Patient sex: M
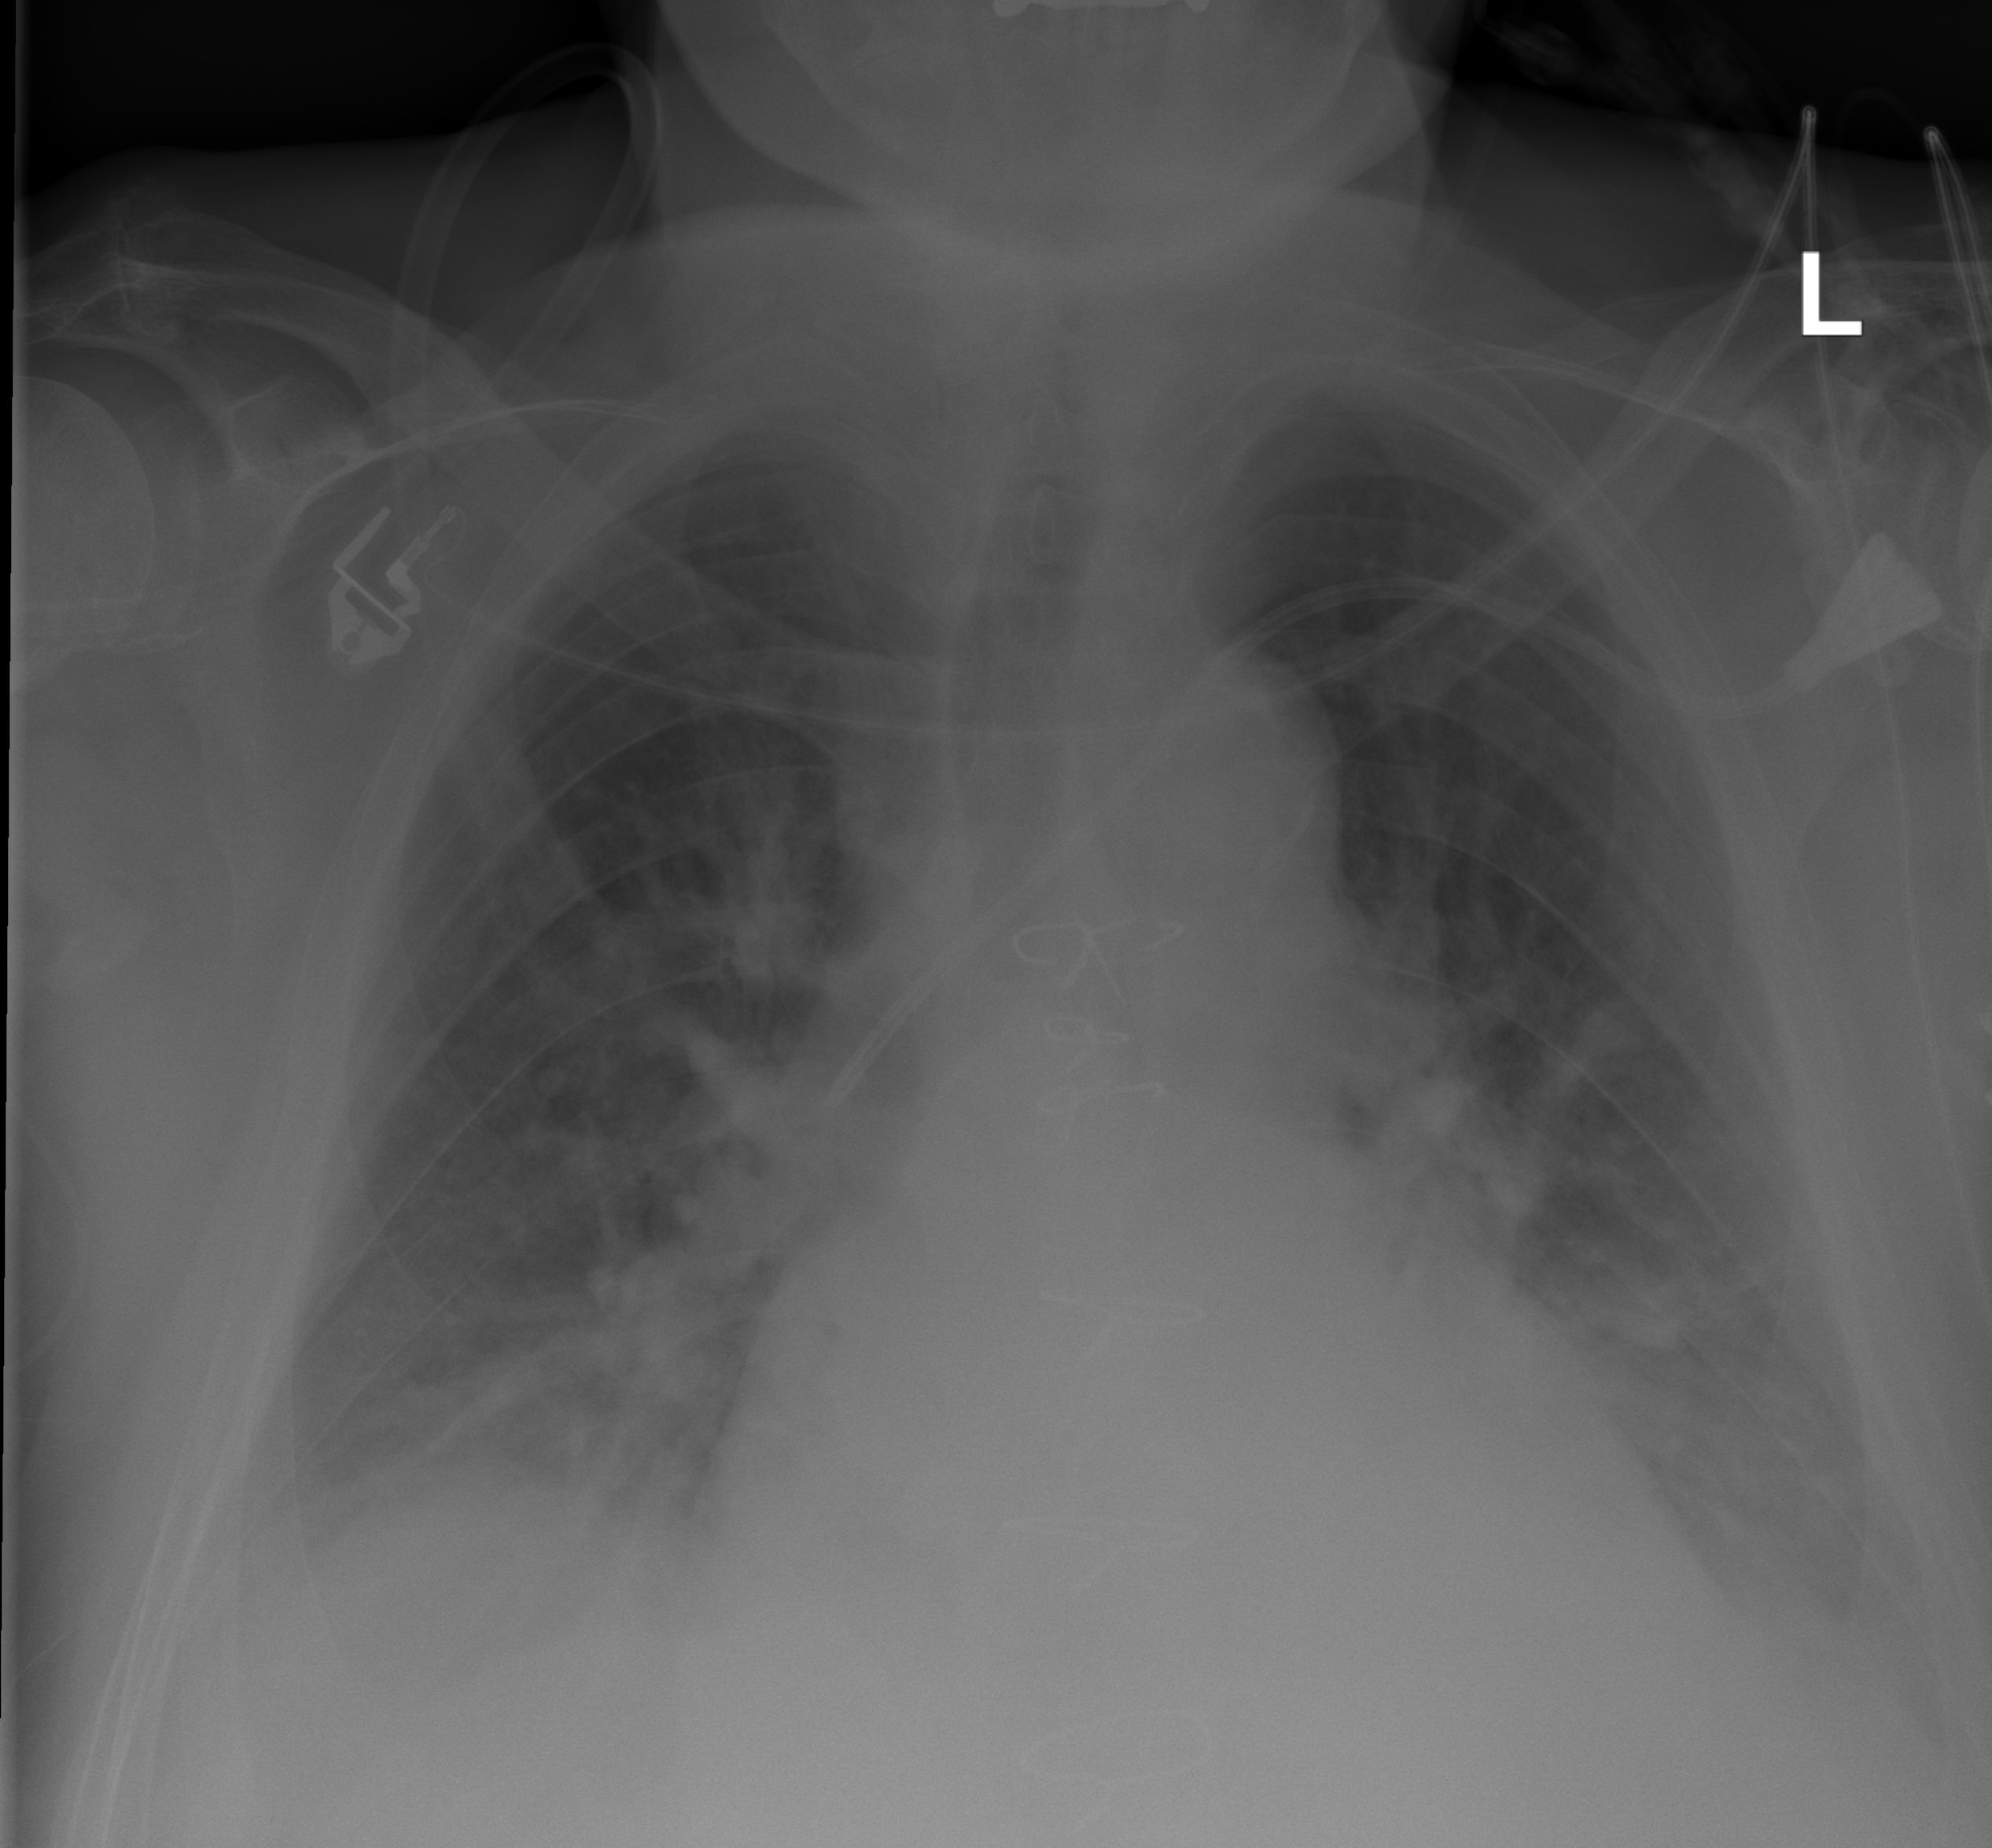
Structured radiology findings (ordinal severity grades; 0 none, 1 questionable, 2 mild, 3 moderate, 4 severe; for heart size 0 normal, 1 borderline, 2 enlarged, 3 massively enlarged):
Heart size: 2
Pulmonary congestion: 2
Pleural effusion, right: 2
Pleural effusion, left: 3
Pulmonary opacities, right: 2
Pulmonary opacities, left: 2
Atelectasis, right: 2
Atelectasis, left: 2